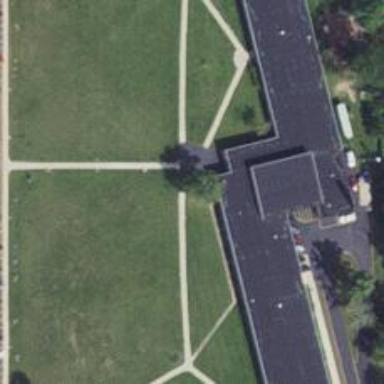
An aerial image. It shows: School.